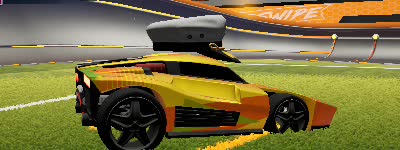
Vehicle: breakout